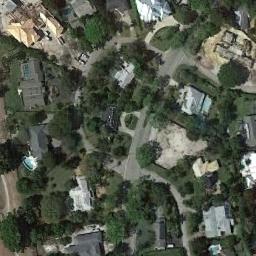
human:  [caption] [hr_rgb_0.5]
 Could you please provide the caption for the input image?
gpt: The dense residential is on the grass next to the road and trees .

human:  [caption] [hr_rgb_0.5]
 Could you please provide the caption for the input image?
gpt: A dense residential area has a lot of greenery and some houses neatly arranged .

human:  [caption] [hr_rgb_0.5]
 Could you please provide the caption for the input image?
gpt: There aren't many trees in the residential area .

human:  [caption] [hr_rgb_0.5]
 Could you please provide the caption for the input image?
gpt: There are many roads and neatly arranged houses and trees in densely populated areas .

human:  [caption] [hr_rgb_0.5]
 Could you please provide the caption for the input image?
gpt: There are buildings with green trees around on dense residential area .